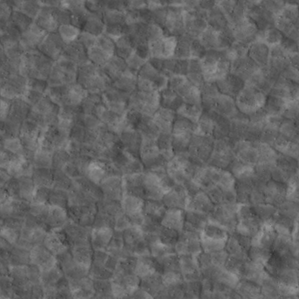
Label: non_frost